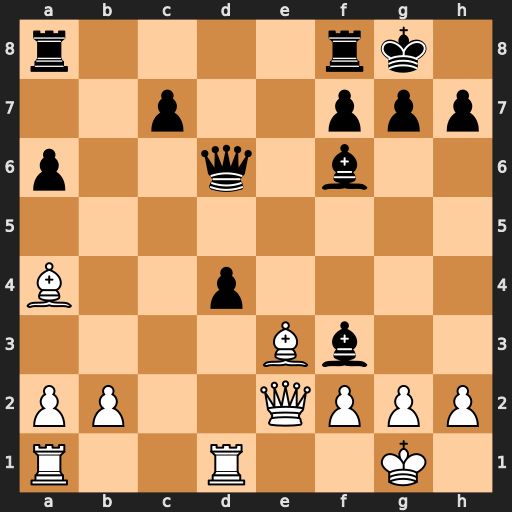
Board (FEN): r4rk1/2p2ppp/p2q1b2/8/B2p4/4Bb2/PP2QPPP/R2R2K1
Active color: w
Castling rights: -
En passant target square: -
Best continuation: Qxf3 Qb4 Bc6 dxe3 Bxa8